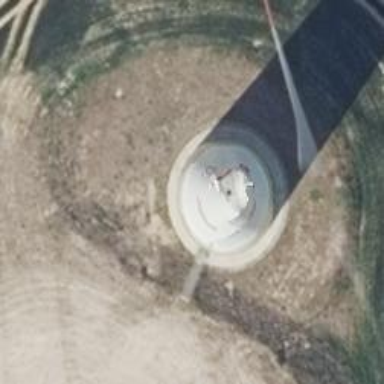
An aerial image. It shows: Wind generator using wind turbines of horizontal axis.